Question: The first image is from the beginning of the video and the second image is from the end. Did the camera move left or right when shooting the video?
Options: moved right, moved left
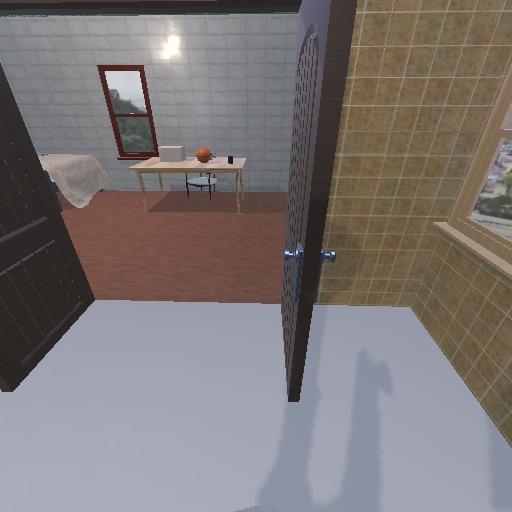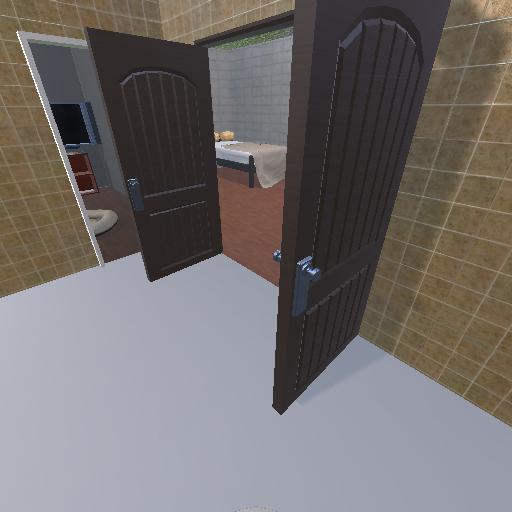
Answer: moved right